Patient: sex M, age 51
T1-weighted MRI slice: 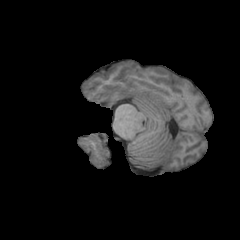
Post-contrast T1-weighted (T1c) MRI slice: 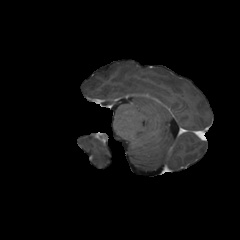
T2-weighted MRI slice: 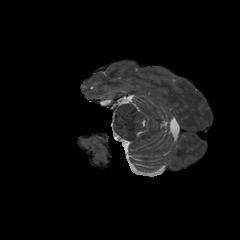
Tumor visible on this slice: no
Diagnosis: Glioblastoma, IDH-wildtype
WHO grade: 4